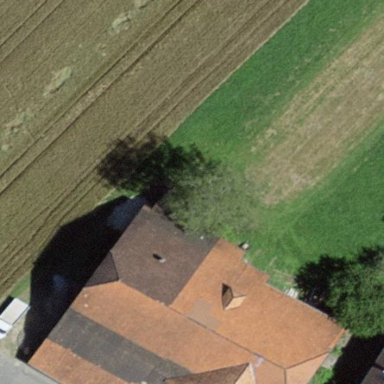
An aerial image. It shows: Farm building.